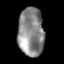
Tissue: lung
Cell type: Endothelial cells
Senescence score: 0.2203
Nuclear area (px): 1218
Mean DAPI intensity: 137.755